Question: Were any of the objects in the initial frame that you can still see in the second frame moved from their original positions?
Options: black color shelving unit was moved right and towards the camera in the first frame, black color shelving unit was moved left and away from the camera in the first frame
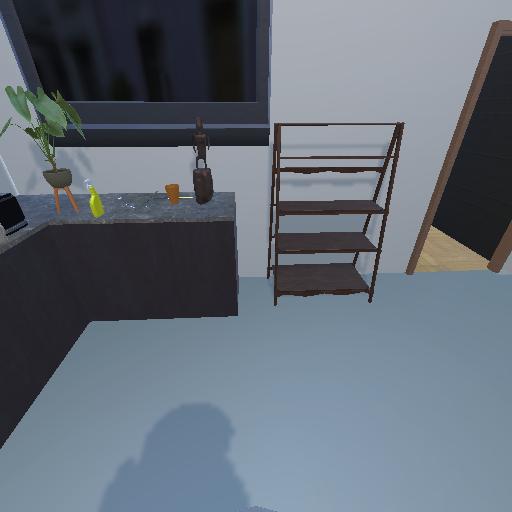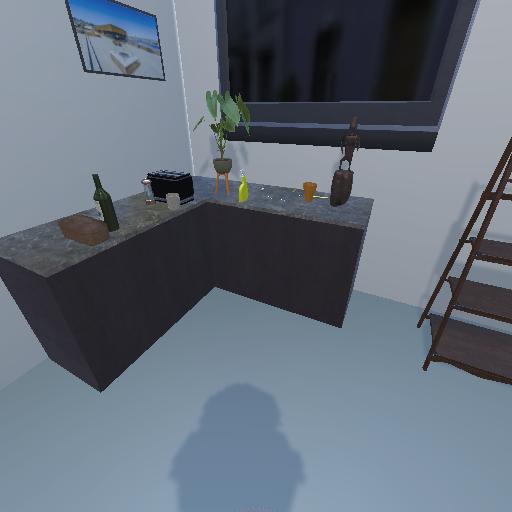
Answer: black color shelving unit was moved right and towards the camera in the first frame